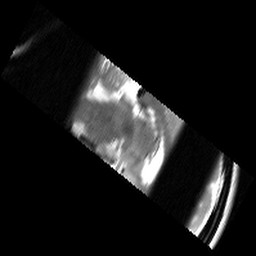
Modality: T2w
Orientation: sagittal
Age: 19
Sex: female
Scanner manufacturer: siemens
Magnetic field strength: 3 T
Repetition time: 6.26 s
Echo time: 0.064 s